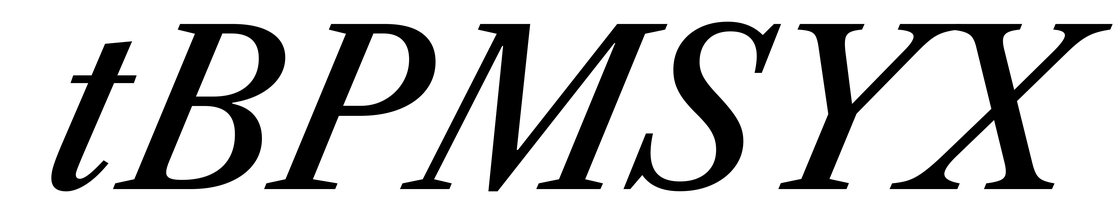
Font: LibreCaslonText-Italic_Medium_Italic